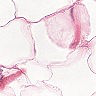
Metastatic tissue present: no